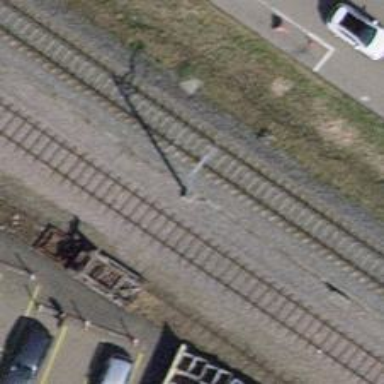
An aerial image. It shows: Railway spur service.